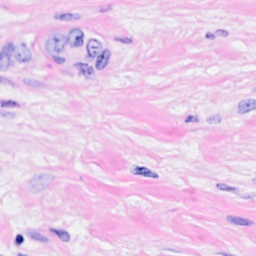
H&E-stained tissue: Breast